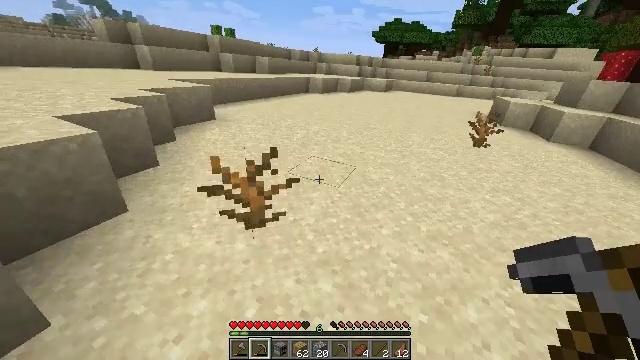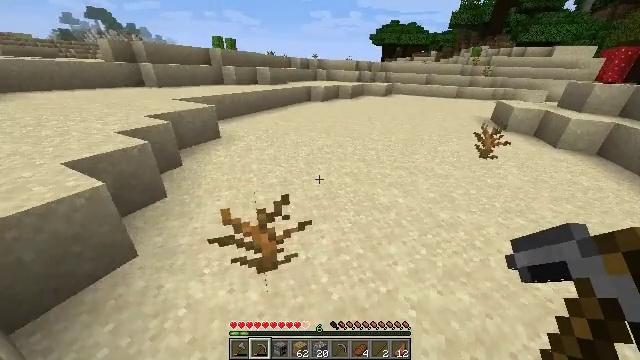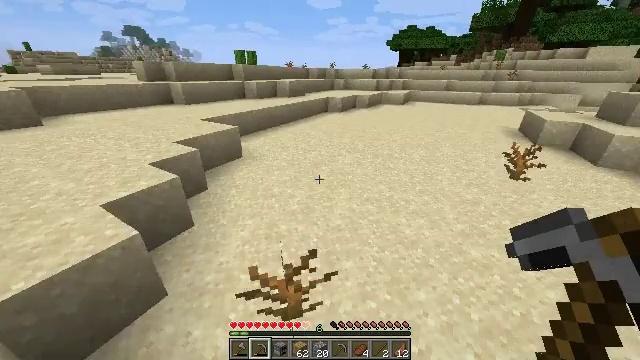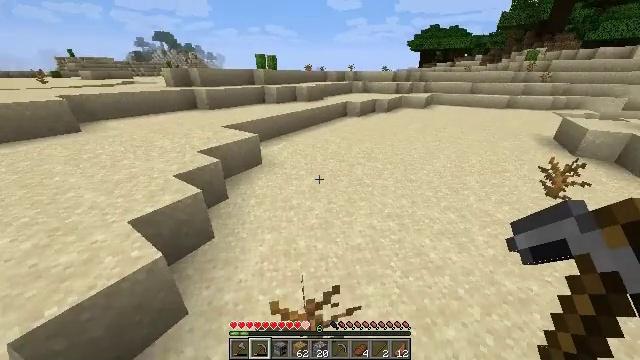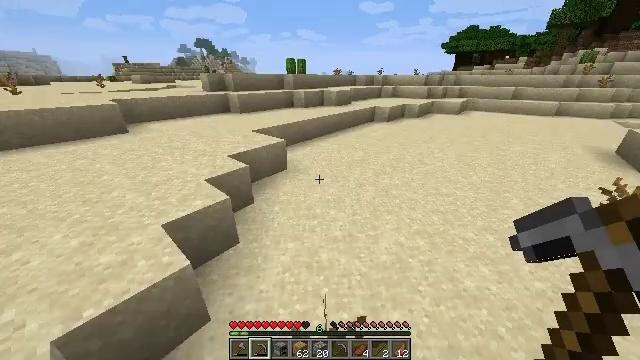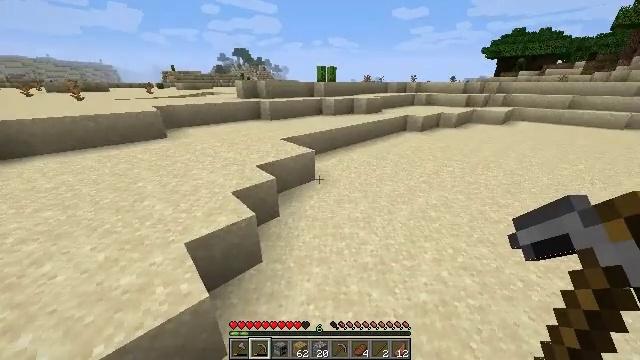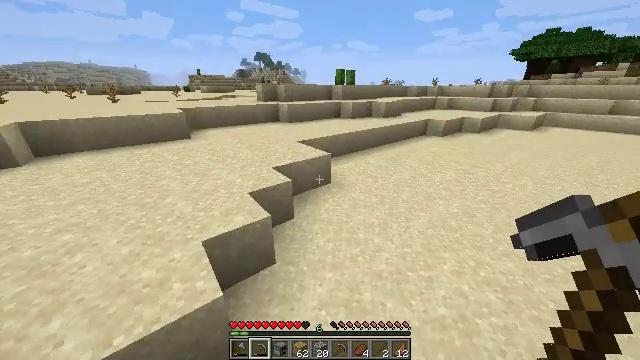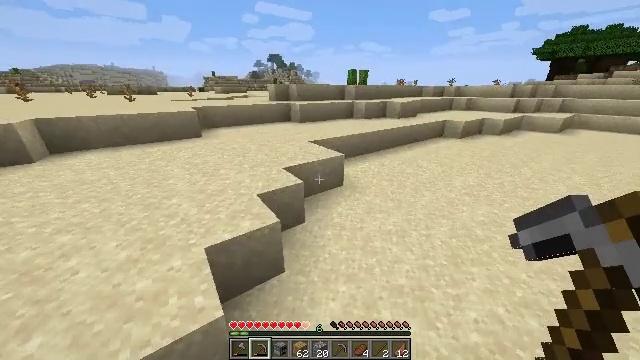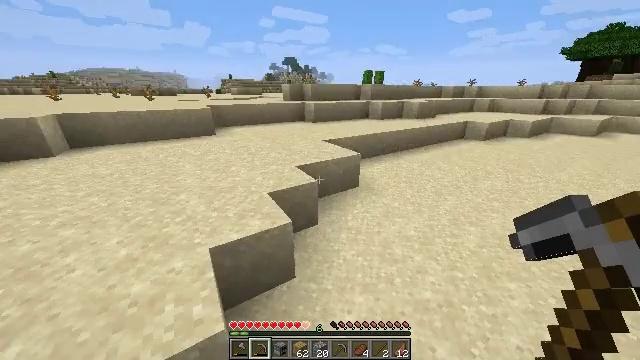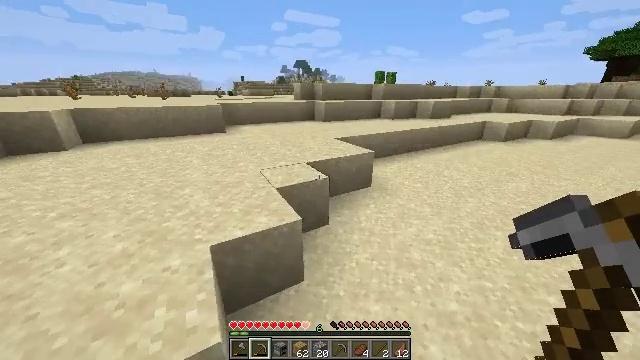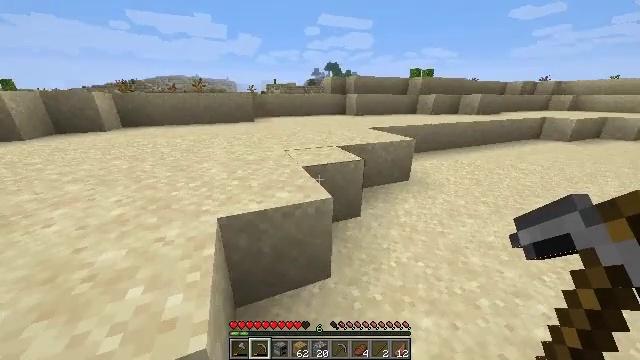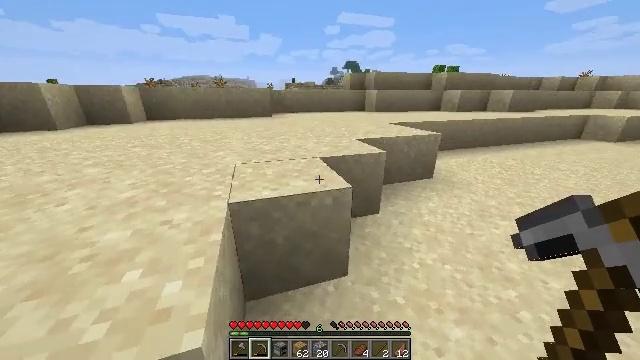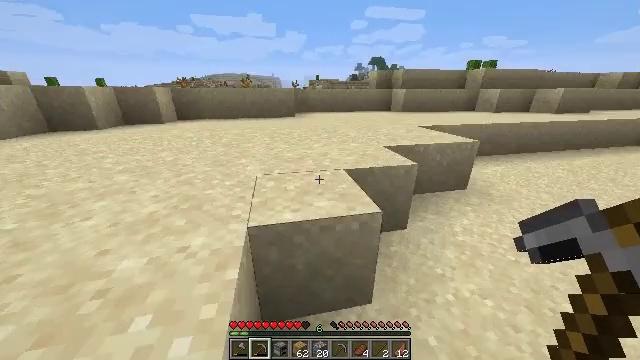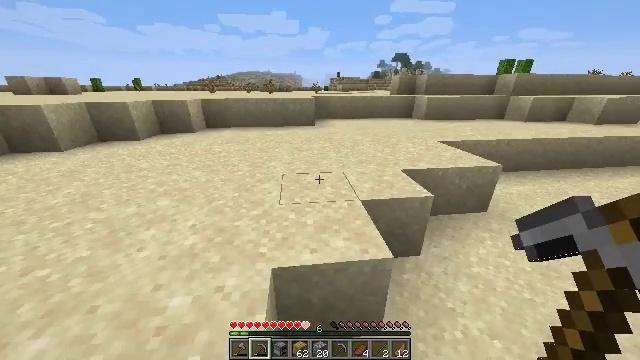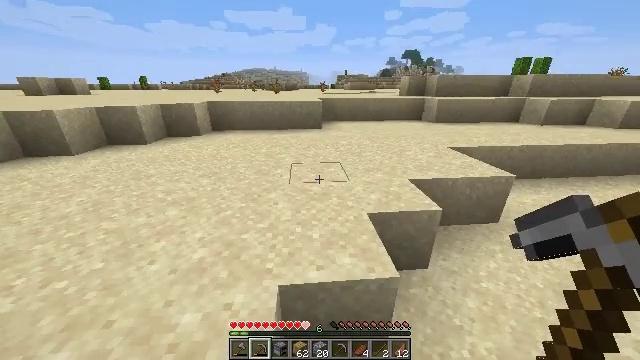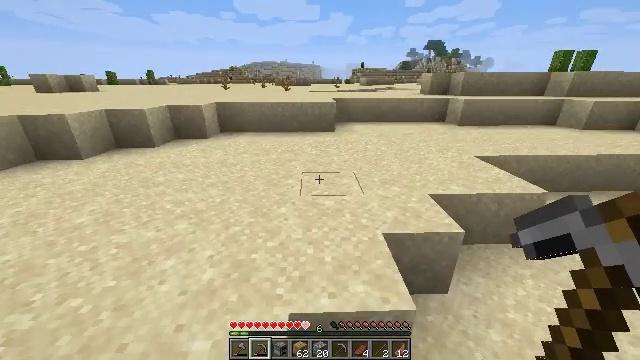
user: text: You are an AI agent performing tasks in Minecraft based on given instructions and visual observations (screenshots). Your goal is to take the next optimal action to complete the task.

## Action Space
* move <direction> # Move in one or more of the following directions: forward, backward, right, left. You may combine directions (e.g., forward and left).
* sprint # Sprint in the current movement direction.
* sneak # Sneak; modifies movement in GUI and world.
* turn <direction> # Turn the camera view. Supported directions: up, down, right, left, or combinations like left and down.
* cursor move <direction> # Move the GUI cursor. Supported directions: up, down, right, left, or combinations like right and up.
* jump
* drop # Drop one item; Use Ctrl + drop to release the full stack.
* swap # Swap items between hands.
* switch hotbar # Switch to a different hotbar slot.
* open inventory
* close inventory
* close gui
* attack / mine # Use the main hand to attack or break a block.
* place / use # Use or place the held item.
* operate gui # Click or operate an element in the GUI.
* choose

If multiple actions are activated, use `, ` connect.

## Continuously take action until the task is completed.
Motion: motion action
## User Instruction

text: Mine the dead bush in the desert.
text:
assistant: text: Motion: move forward and move left, sprint, jump
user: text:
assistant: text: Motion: move forward and move left, sprint, turn left, jump
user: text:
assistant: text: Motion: move forward and move left, sprint, turn left, jump
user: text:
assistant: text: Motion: move forward and move left, sprint, turn left, jump
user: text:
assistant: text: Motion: move forward and move left, sprint, turn left and up, jump
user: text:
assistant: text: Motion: move forward and move left, sprint, turn left, jump
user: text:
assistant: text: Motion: move forward and move left, sprint, turn left, jump
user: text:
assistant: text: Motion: move forward and move left, sprint, turn left, jump
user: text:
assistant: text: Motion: move forward and move left, sprint, turn left, jump
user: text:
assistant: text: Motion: move forward and move left, sprint, turn left, jump
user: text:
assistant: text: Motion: move forward and move left, sprint, turn left, jump
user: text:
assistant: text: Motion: move forward and move left, sprint, turn left, jump
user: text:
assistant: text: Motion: move forward and move left, sprint, turn left, jump
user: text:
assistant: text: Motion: move forward and move left, sprint, turn left, jump
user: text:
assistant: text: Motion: move forward, sprint, turn left, jump
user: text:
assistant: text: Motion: move forward, sprint, turn left, jump
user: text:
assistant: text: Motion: move forward, sprint, turn left, jump
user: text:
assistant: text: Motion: move forward, sprint, turn left, jump
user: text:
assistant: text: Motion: move forward, sprint, turn left, jump
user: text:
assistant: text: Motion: move forward, sprint, turn left, jump
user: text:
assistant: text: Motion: move forward, turn left, jump
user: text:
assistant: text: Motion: move forward, jump
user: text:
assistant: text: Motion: move forward, jump
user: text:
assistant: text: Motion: move forward, jump
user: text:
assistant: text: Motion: move forward, sprint, jump
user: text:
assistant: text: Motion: move forward, sprint, jump
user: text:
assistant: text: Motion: move forward, sprint, jump
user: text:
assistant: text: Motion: move forward, jump
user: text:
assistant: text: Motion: move forward, jump
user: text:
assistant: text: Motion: move forward, jump